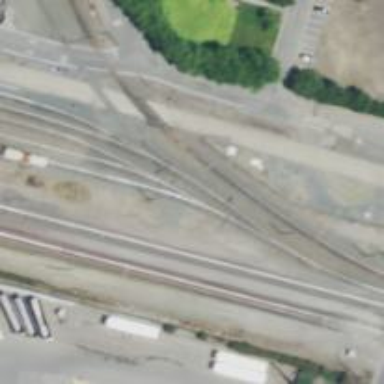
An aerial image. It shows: Railway yard in service.